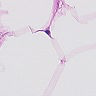
Metastatic tissue present: no